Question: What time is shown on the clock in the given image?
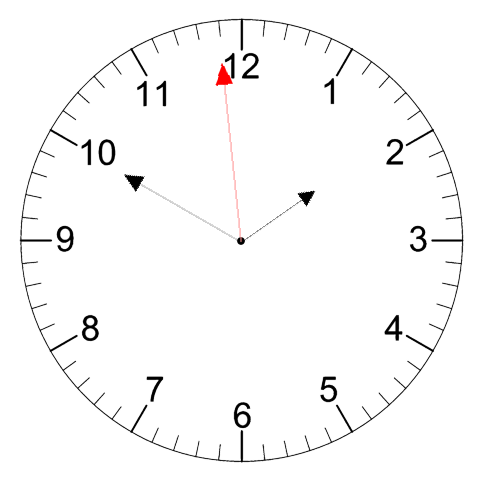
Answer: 01:49:59